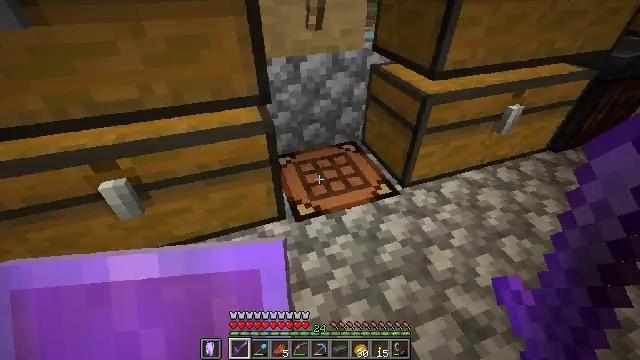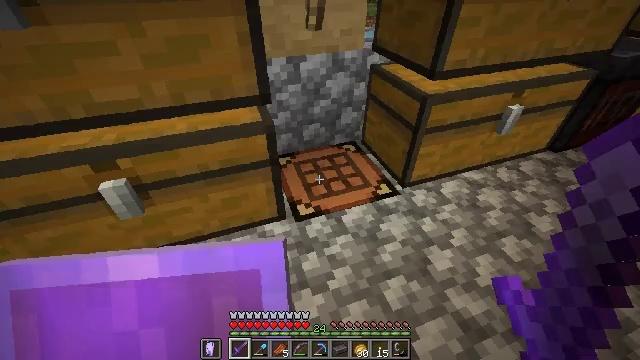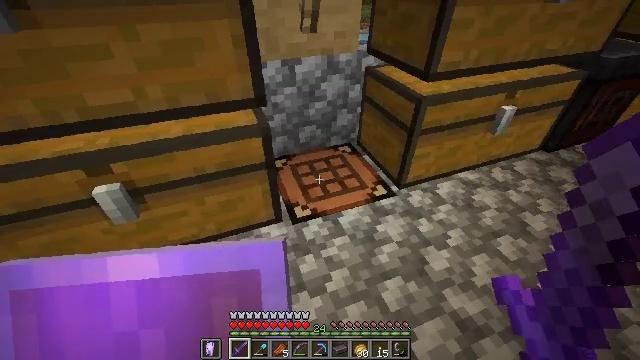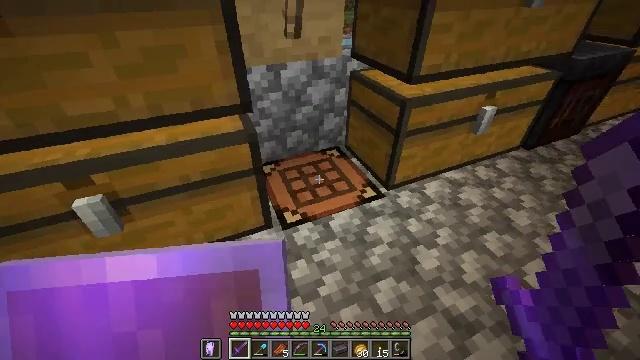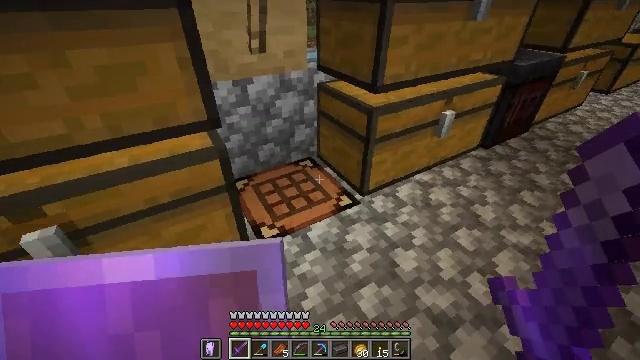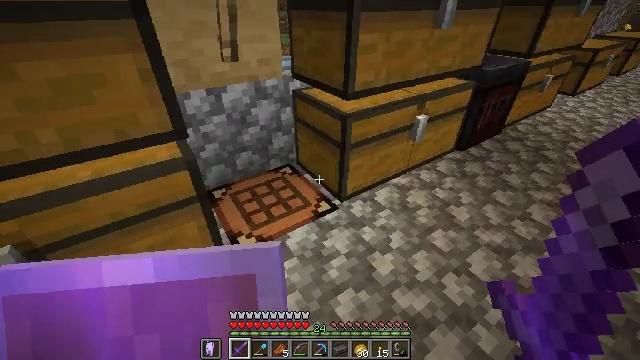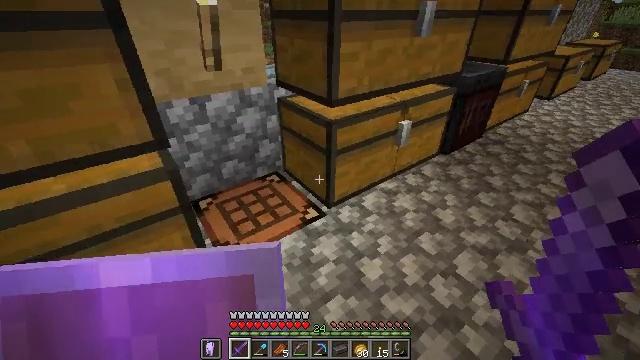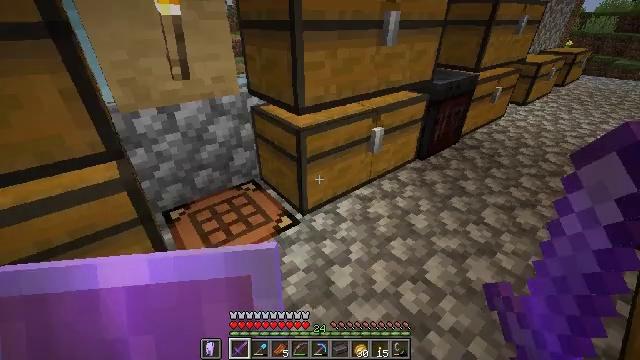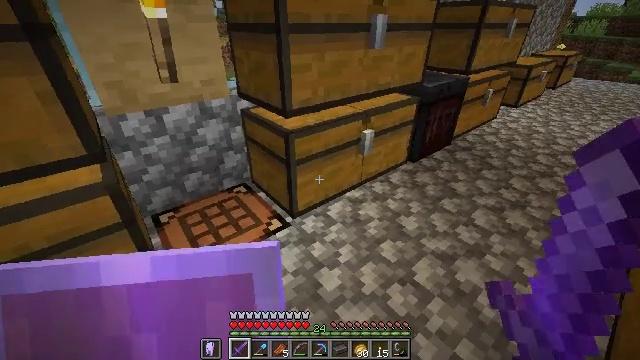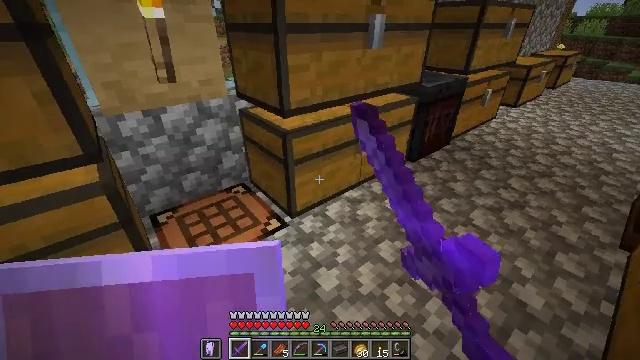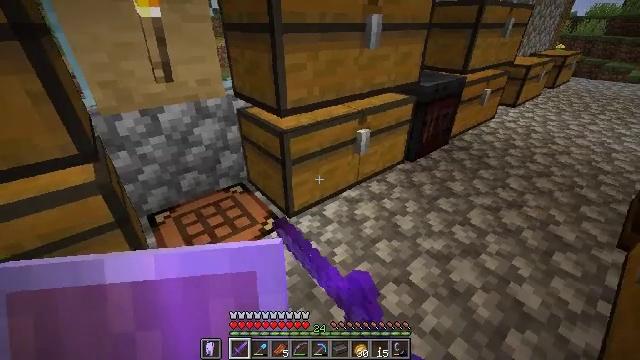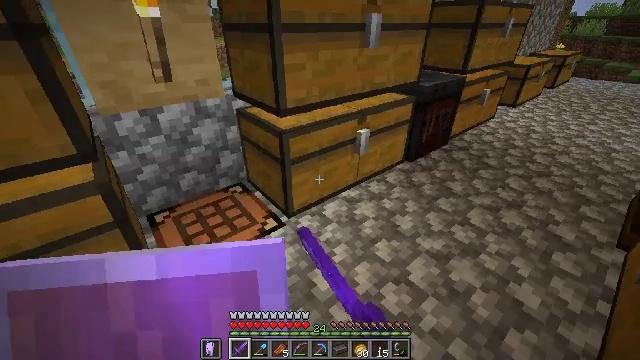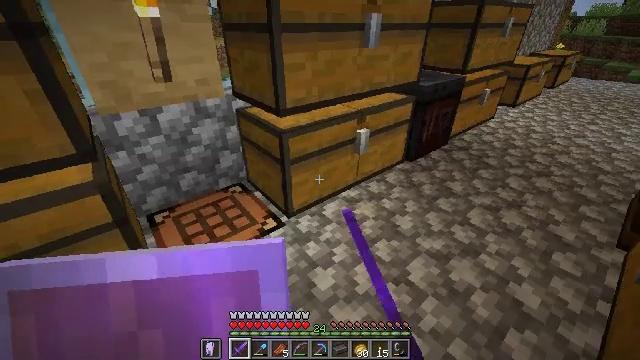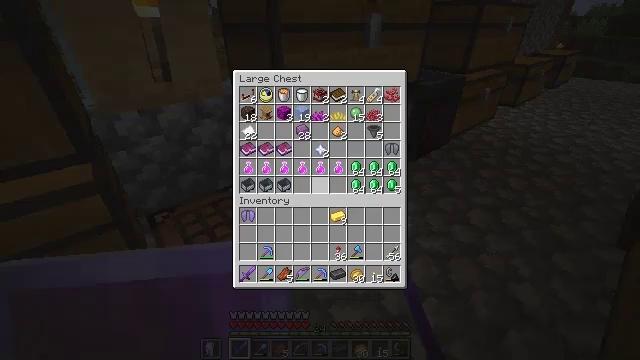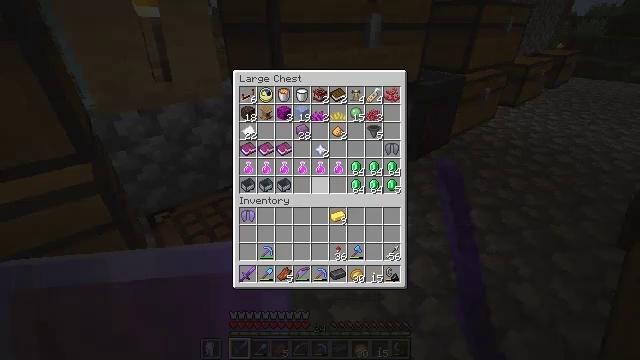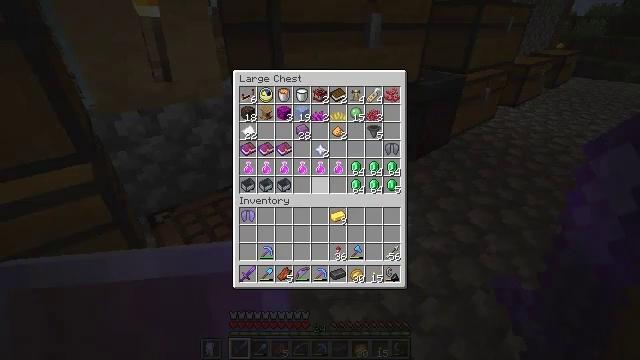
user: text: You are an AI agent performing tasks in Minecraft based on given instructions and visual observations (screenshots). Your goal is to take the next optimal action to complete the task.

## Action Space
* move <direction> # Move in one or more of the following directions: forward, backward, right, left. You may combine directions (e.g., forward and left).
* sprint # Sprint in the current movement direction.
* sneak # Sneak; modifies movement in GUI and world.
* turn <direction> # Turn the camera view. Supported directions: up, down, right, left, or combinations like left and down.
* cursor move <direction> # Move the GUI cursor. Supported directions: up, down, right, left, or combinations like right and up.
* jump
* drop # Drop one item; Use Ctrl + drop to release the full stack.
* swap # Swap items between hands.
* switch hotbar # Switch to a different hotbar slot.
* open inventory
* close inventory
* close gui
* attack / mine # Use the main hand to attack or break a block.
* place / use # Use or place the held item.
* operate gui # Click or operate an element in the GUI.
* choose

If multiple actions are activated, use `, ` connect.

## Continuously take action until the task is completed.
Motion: motion action
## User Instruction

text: Use a netherite ingot on a diamond chestplate to craft a netherite chestplate.
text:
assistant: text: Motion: open inventory
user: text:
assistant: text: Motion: turn right, open inventory
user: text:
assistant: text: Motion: turn right
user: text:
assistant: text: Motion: turn right and up
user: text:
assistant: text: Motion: move right, turn right and up
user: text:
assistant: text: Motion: move right, turn right and up
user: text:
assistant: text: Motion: turn right and up
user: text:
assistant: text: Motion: use / place
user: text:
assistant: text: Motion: use / place
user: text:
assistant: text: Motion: use / place
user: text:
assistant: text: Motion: no_op
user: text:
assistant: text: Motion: no_op
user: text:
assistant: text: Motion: no_op
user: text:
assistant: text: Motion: no_op
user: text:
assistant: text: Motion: no_op
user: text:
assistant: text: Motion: no_op
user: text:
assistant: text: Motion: no_op
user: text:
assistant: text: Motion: no_op
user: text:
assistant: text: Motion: no_op
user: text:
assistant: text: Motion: cursor move down
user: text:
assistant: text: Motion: cursor move down
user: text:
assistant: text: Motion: no_op
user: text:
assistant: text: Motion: no_op
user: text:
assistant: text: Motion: no_op
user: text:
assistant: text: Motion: no_op
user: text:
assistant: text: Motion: no_op
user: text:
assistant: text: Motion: no_op
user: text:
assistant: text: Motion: no_op
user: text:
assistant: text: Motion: close inventory
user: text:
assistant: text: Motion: close inventory